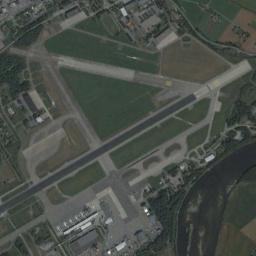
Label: airport